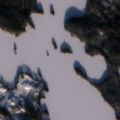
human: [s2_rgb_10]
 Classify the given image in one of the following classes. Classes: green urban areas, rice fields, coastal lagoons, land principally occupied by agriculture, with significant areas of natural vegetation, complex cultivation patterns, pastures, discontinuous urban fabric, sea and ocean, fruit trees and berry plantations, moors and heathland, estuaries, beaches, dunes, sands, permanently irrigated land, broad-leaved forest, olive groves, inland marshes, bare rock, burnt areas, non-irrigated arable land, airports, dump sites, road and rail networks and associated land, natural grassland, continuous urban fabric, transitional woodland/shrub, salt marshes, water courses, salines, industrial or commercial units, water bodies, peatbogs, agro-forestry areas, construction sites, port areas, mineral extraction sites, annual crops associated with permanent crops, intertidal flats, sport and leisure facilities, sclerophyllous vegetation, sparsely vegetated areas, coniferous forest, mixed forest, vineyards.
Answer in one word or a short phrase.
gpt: coniferous forest, transitional woodland/shrub, water bodies